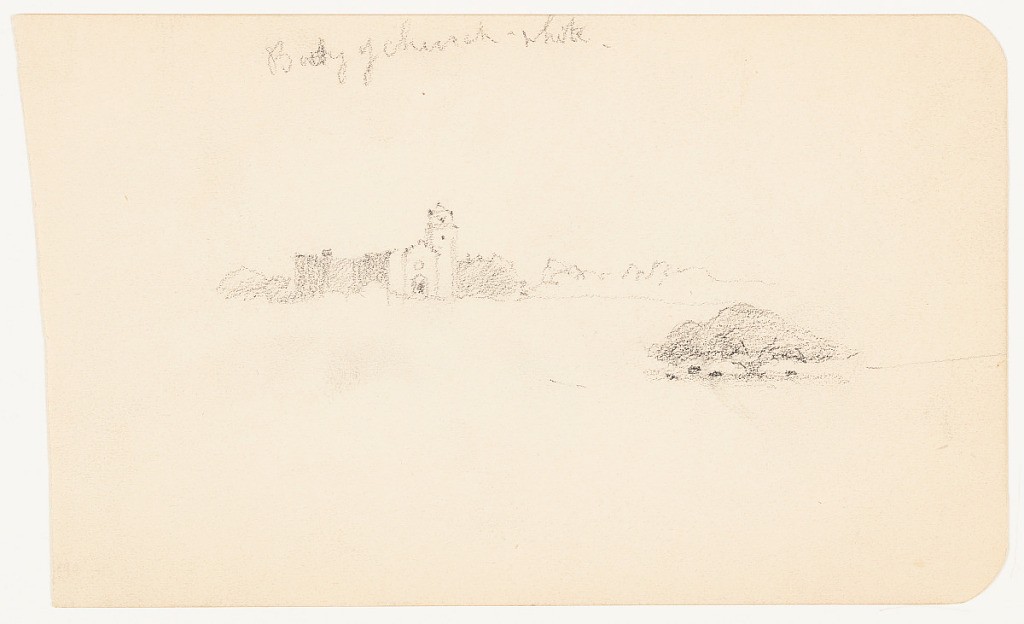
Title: Church and a Tree, Mexico
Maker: Frederic Edwin Church, American, 1826–1900
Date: January–February 1890
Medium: Graphite on off-white wove paper
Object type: Drawing
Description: Architecture and landscape sketch showing views of a church and a tree in Mexico. A church with a white facade and a tall, square belltower is shown obliquely in the middle distance at center, while a separate sketch of a tree with a wide canopy and animals beneath it is included at center right.